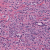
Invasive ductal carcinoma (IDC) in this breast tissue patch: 1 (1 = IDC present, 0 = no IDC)